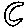
Label: moon